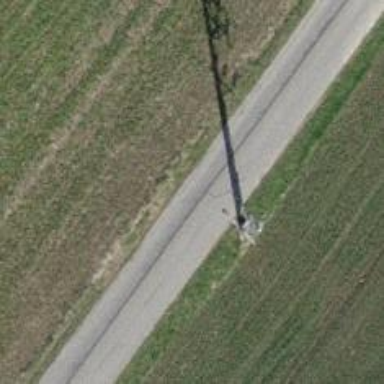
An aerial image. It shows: Minor power line.